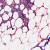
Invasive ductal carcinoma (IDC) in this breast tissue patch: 1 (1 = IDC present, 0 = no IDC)